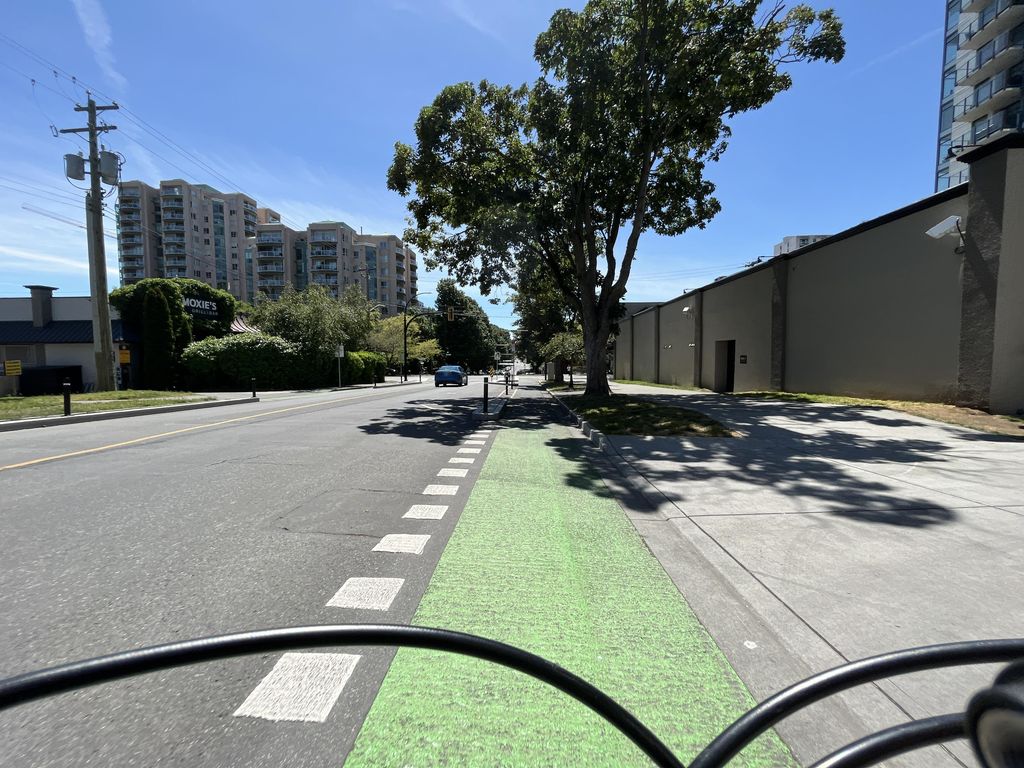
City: victoria